Aerial crown-view tile of a tropical tree (Barro Colorado Island, Panama), acquired 20250317:
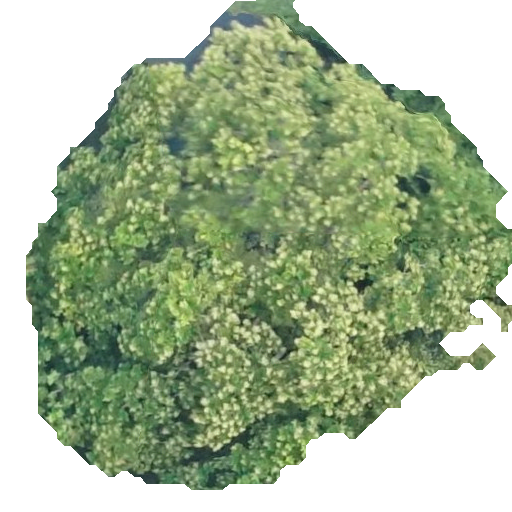
Species: Anacardium excelsum
GBIF accepted scientific name: Anacardium excelsum
Crown area: 246.545 m²